Question: I am using <URL>. I tried changing the POPLISTVIEW_SCREENINSET, but it just moves the tableview inside the alert view.
Please help.
Thanks.

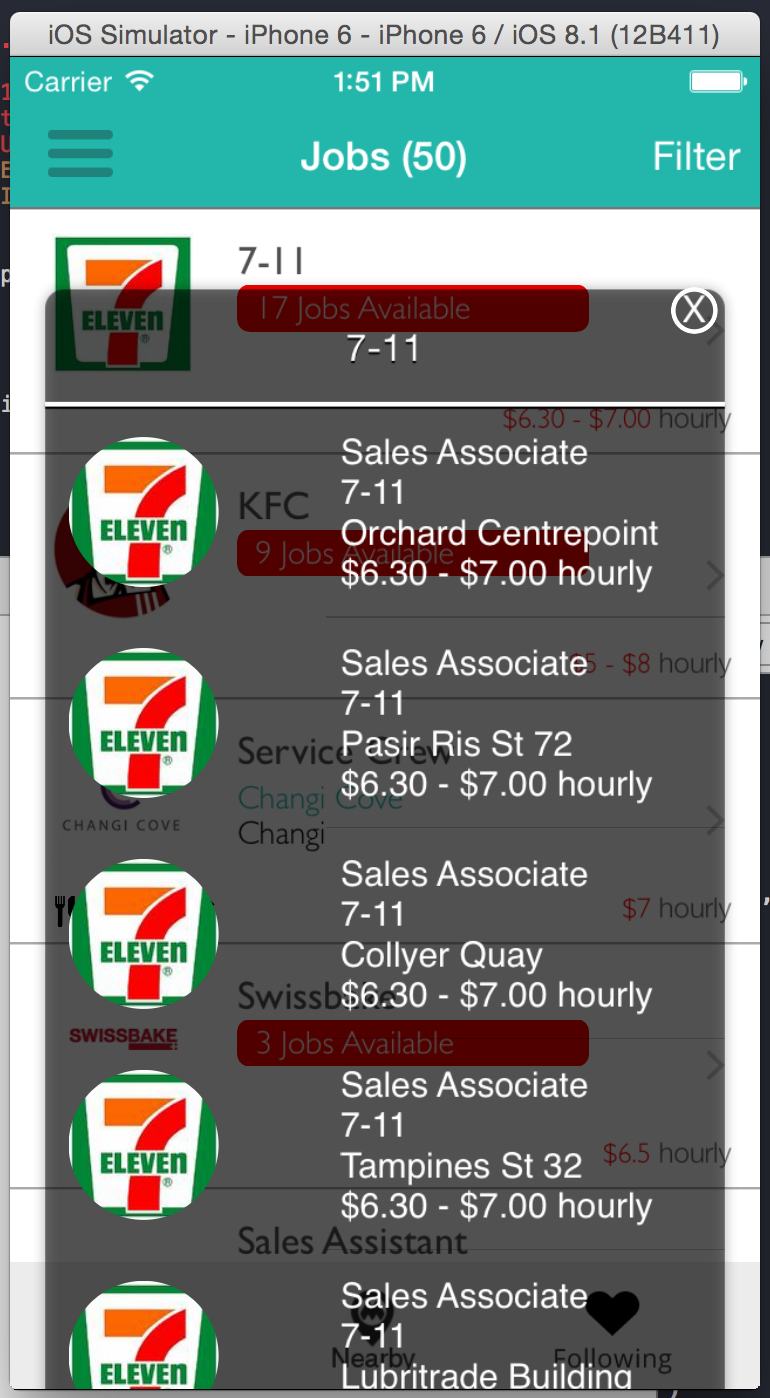
Answer: I changed the values of: POPLISTVIEW_SCREENINSET, POPLISTVIEW_HEADER_HEIGHT. I changed the values to 0 and 10 respectively to get below presentation. Change the frame settings in the initWithTitle method of "LeveyPopListView".